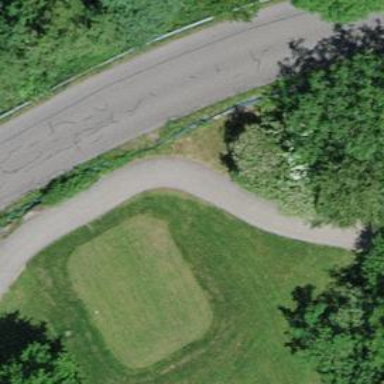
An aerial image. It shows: Designated golf cart path along service road.